Question:
'''
public void AddDatabase(User user)
{
//User user = new User("pc", 2);
Dictionary<string, object> result = new Dictionary<string, object>();
result["score"] = user.score;
result["username"] = user.username;
reference.Child("datas").Child(user.username).SetValueAsync(result);
}
public void GetDatabase()
{
FirebaseDatabase.DefaultInstance.GetReference("datas").GetValueAsync().ContinueWith(task =>
{
if (task.IsFaulted)
{
// Handle the error...
}
else if (task.IsCompleted)
{
DataSnapshot snapshot = task.Result;
ArrayList childs = new ArrayList();
//Dictionary<string, object> xyz = new Dictionary<string, object>();
foreach (var item in snapshot.Children)
{
childs.Add(item.Value);
//xyz.Add("dat", item.Value);
}
// this does not work I can't see values and keys in the console
foreach (KeyValuePair<string, object> item in childs)
{
Debug.Log(item.Key);
Debug.Log(item.Value);
}
}
});
}
'''
I write datas into firebase with AddDatabase and I want to read every Score and Username one by one in order with GetDatabase so I can put them Leaderboard but I can't how can I do that and I already checked firebase database docs.
Thank you
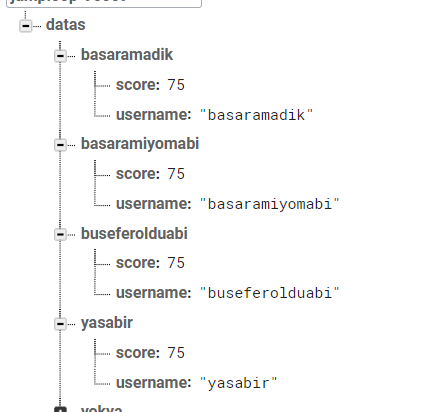
Answer: Depending on the data returned in 'GetValueAsync', 'DataSnapshot' may have a 'Dictionary<string, object>' in it already:
'''
public void GetDatabase()
{
FirebaseDatabase.DefaultInstance.GetReference("datas").GetValueAsync().ContinueWith(task =>
{
if (task.IsFaulted)
{
// Handle the error...
}
else if (task.IsCompleted)
{
DataSnapshot snapshot = task.Result;
var dictionary = snapshot.Value as Dictionary<string, object>;
if (dictionary != null) {
// dictionary stuff here
}
}
});
}
'''
From <URL>:
> Value returns the data contained in this snapshot as native types. The possible types returned are:- - - - - -
Now a quick note: the Unity SDK does guess at whether the 'Value' should be a 'List' or a 'Dictionary' if it has children. The general rule is:
It's a List if the elements are sequential and roughly 50% of the keys in the range are filled (ex: 0="hi", 1="I'm", 3="a", 4="list" is a list even though it's missing 2). Otherwise it will try to make a Dictionary. If you are dealing with integer keys, you may want to have mirrored logic for dealing with a List or Dictionary just to be safe.